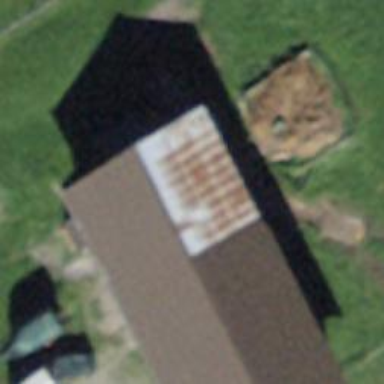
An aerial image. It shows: Barn.